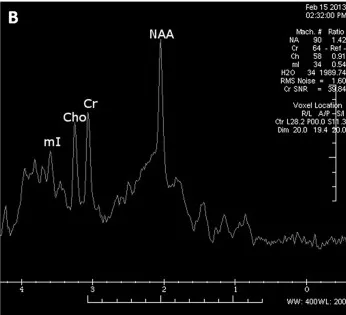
The control MRS examination (18 months after cardiorespiratory arrest) demonstrated a moderate improvement of NAA/Cr ratios within white matter; however, the NAA/Cr ratio still remained decreased (B).
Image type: radiology (ultrasound)